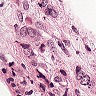
Metastatic tissue present: yes